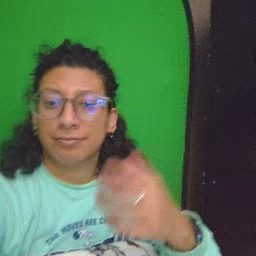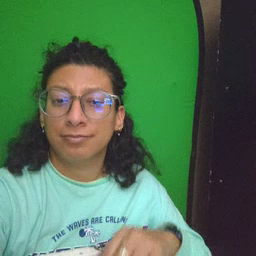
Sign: many